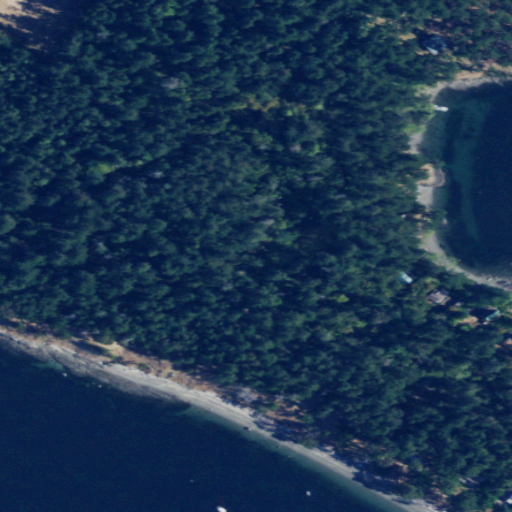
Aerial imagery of island in Washington named Johns Island containing evergreen forest, open water, barren land, herbaceous wetlands, open development, and low intensity development